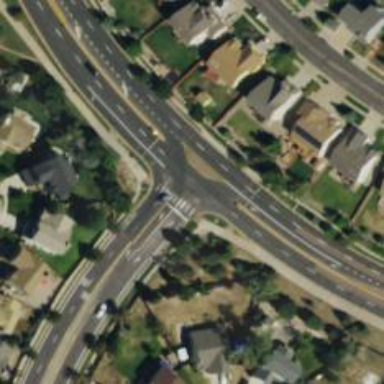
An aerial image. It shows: Asphalt road with secondary link designation.